Field crop: maize
Growth stage: 2
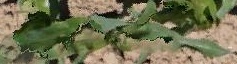
Species: maize